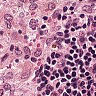
Metastatic tissue present: no